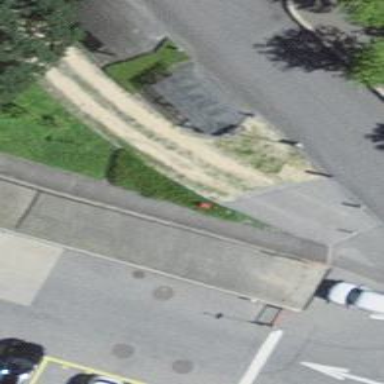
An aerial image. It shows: Trailhead marking the beginning of road.